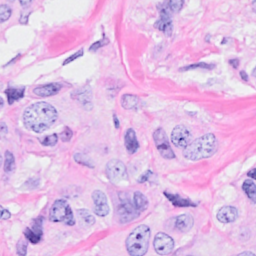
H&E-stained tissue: Breast